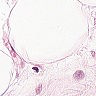
Metastatic tissue present: no